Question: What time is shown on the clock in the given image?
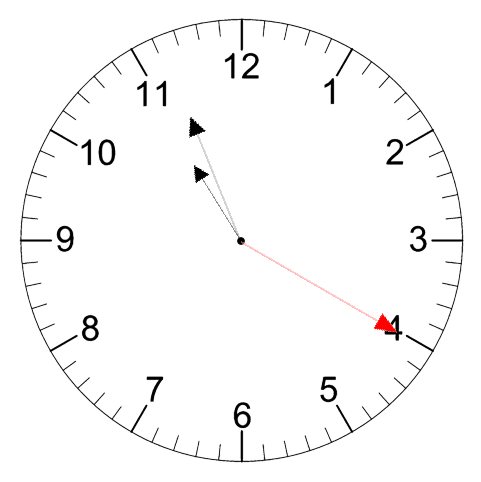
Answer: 10:56:20